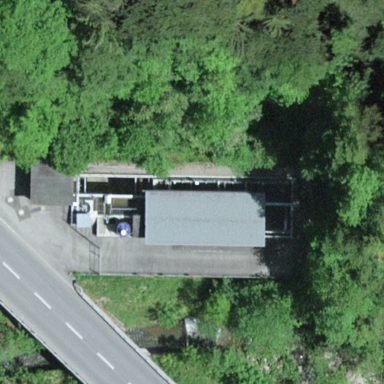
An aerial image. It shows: Wastewater plant.